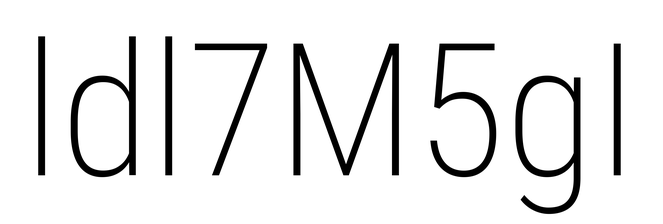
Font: Roboto_Condensed_ExtraLight